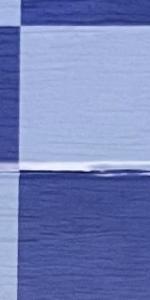
Label: Empty